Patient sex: M
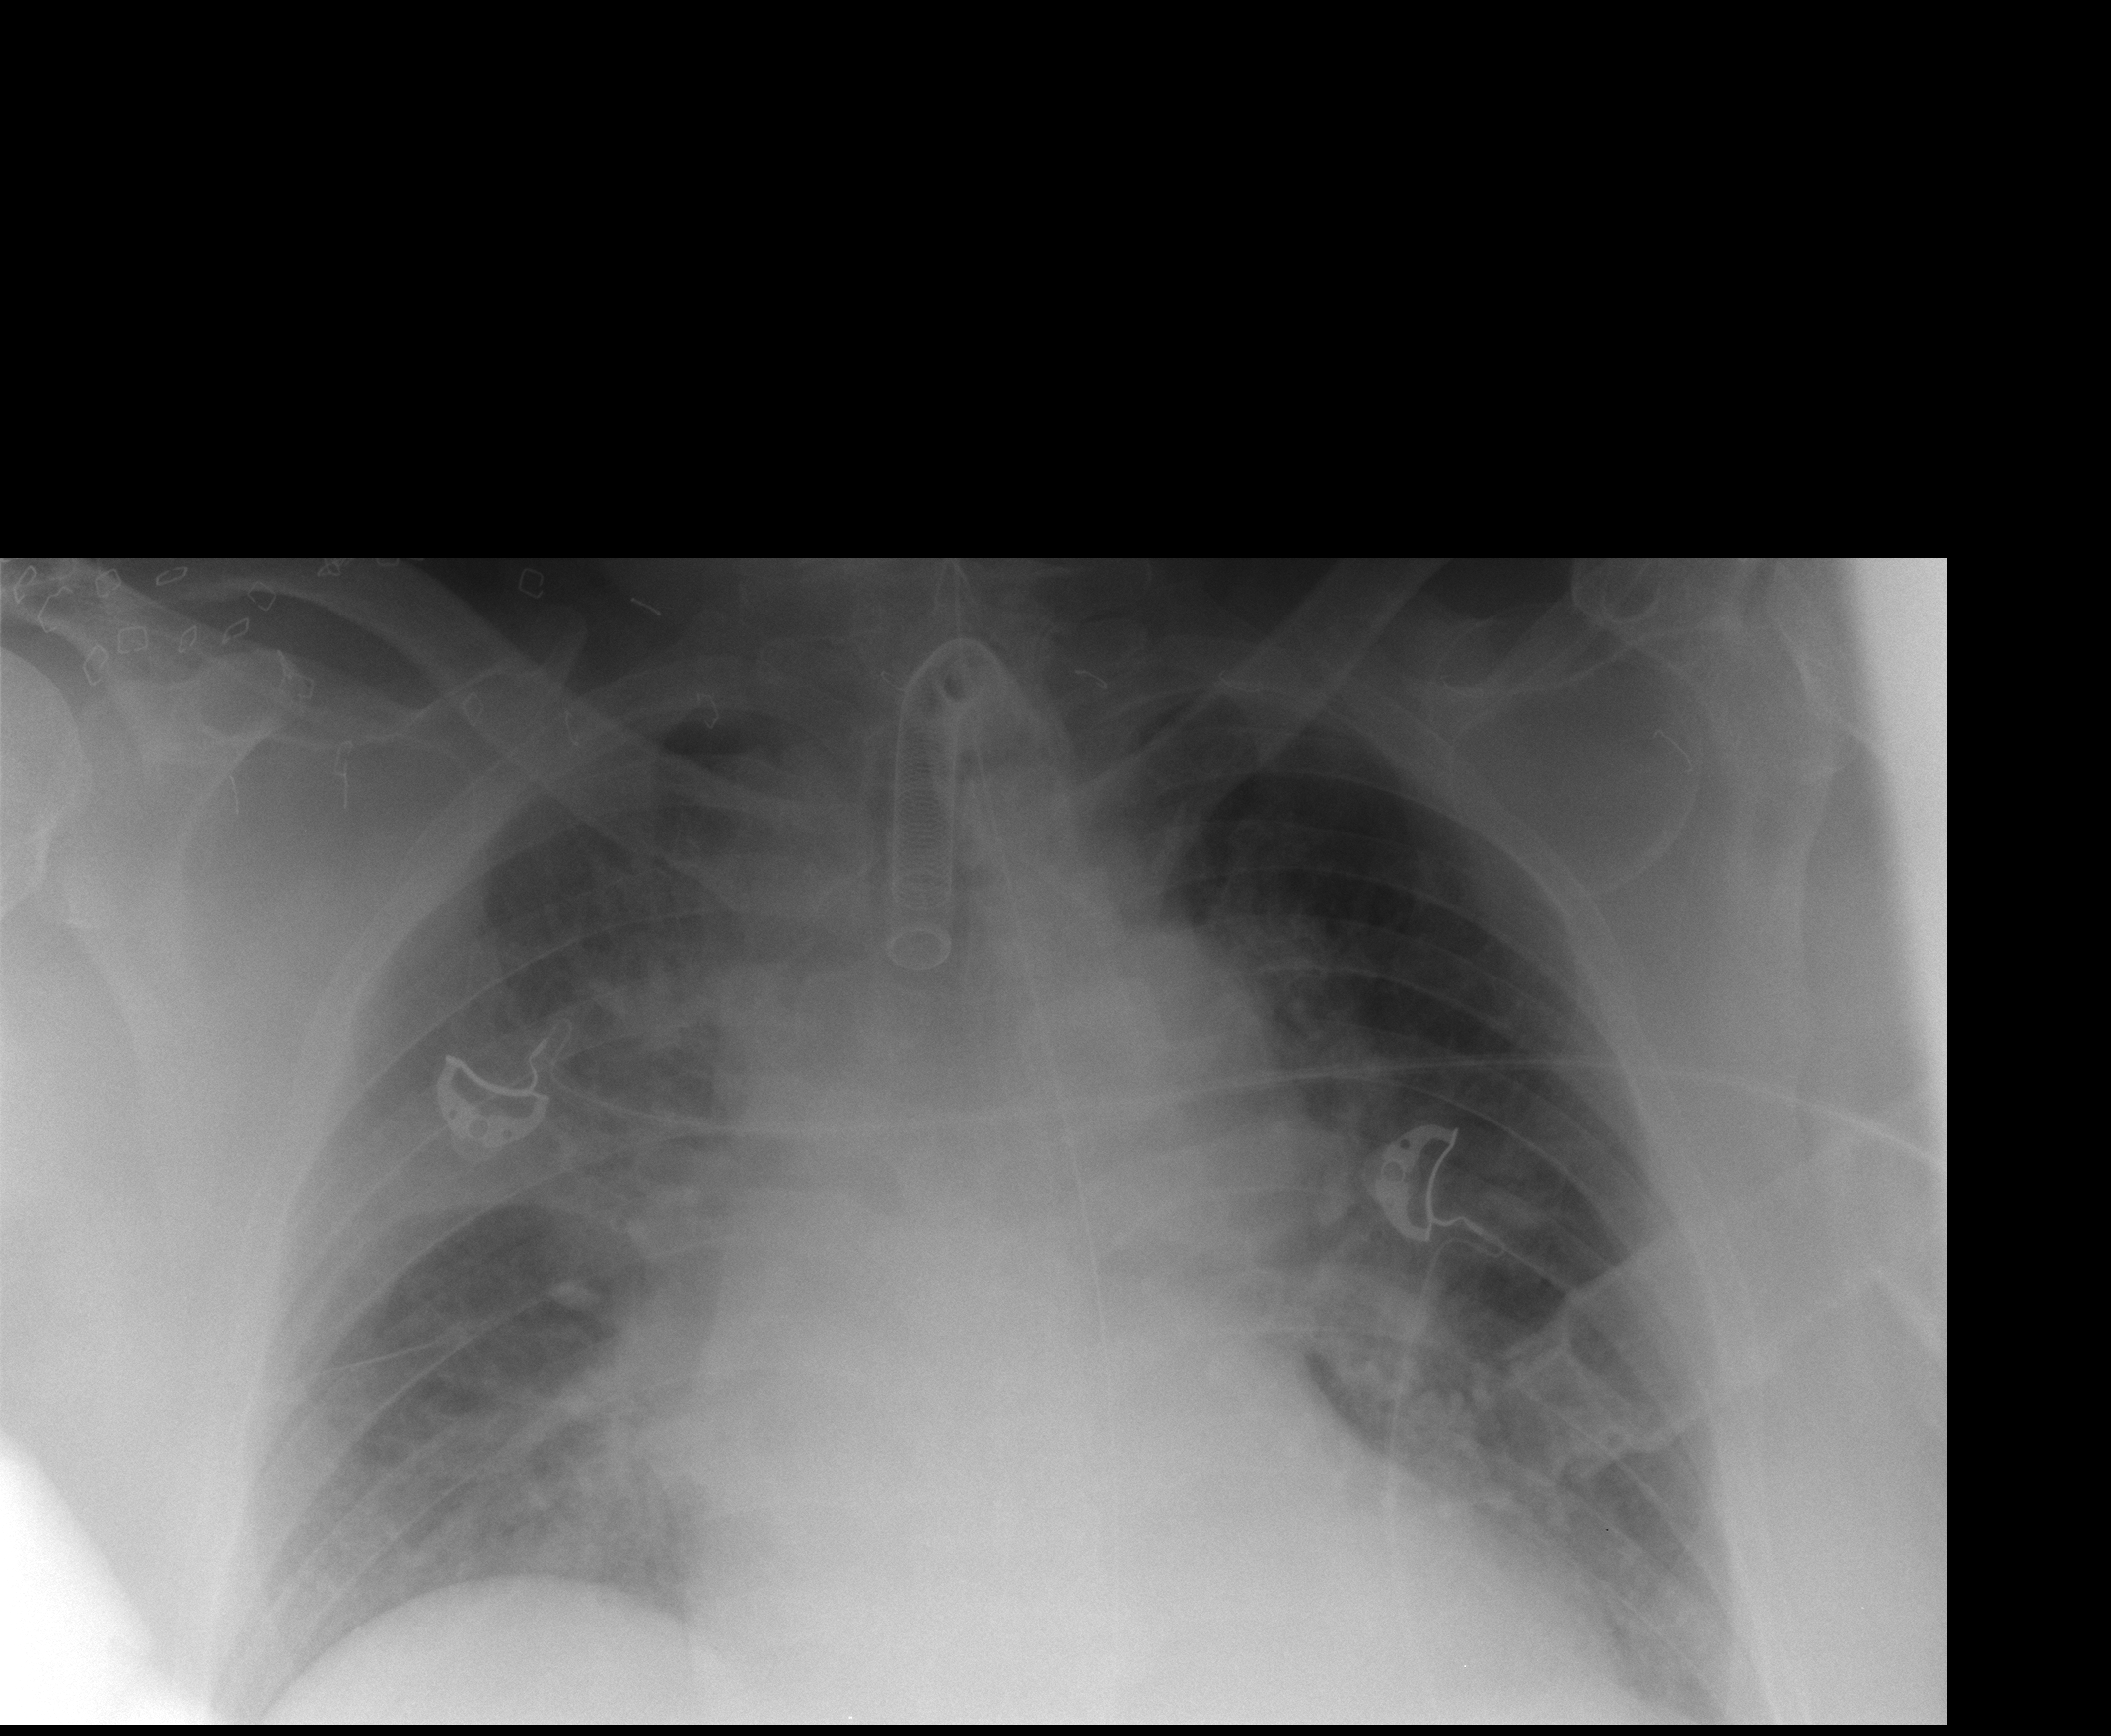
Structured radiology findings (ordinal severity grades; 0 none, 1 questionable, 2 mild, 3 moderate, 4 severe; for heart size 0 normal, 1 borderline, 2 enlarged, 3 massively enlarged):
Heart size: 2
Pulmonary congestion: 3
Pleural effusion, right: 0
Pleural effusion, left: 2
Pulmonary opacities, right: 3
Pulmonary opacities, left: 2
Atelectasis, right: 2
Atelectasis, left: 2